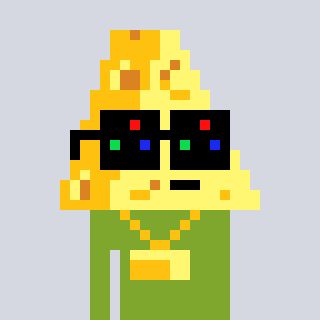
a pixel art character with square black sunglasses, a cheese-shaped head and a slimegreen-colored body on a cool background